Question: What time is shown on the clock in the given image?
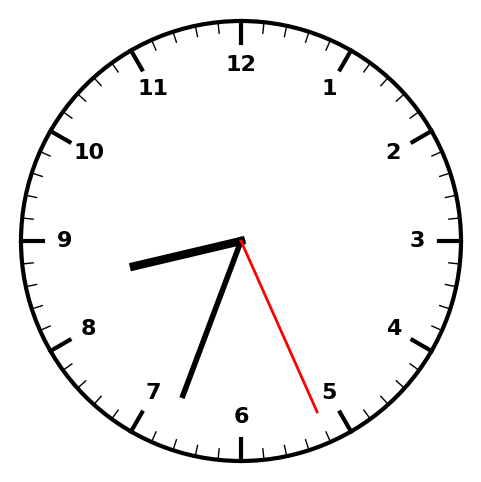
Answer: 08:33:26